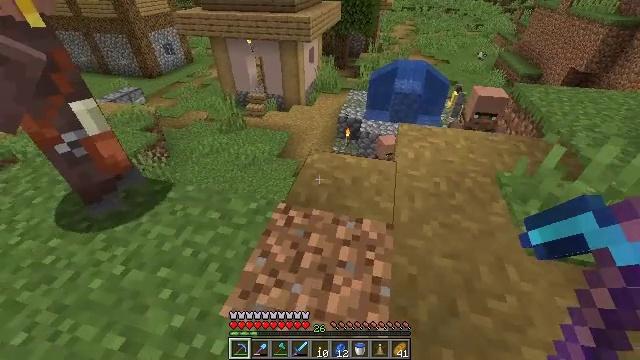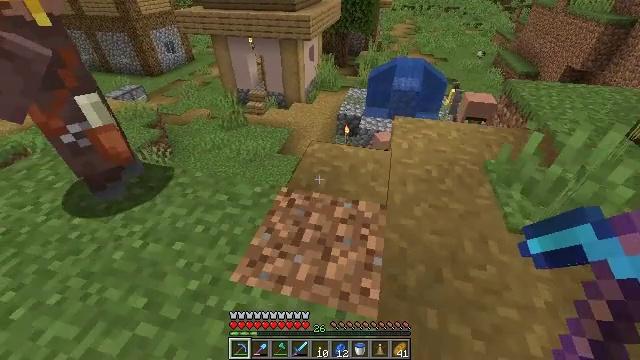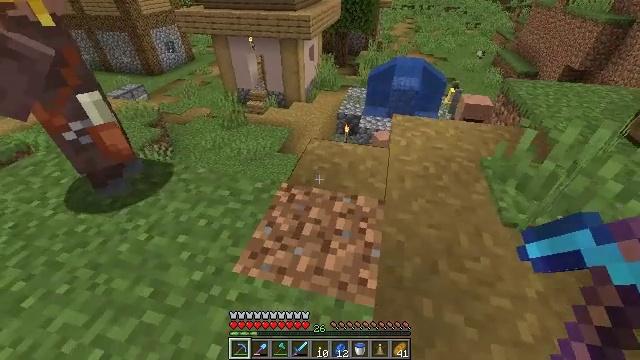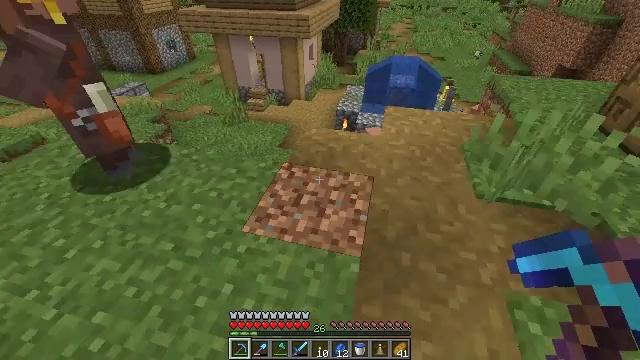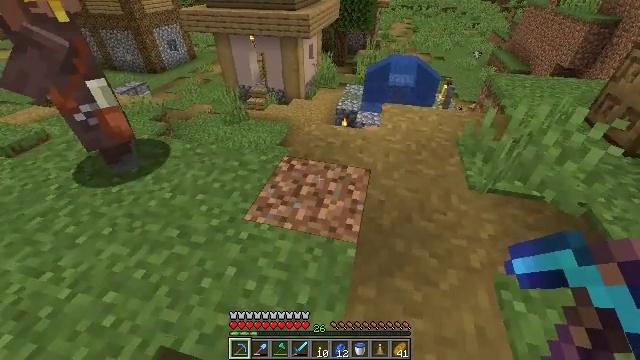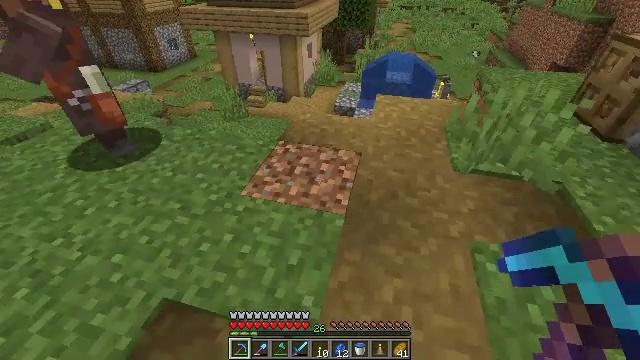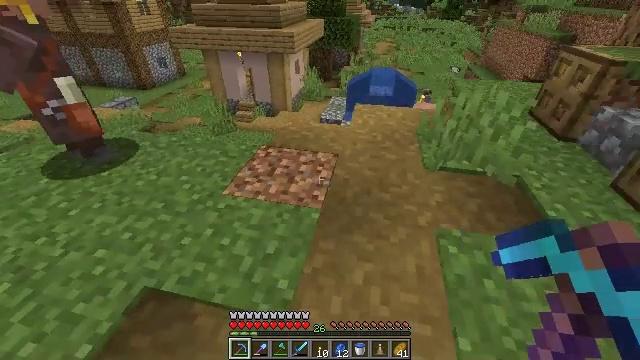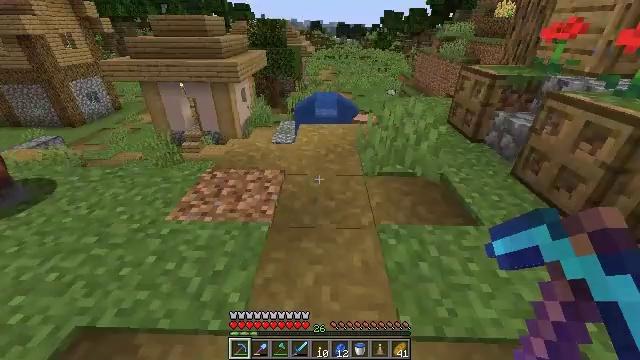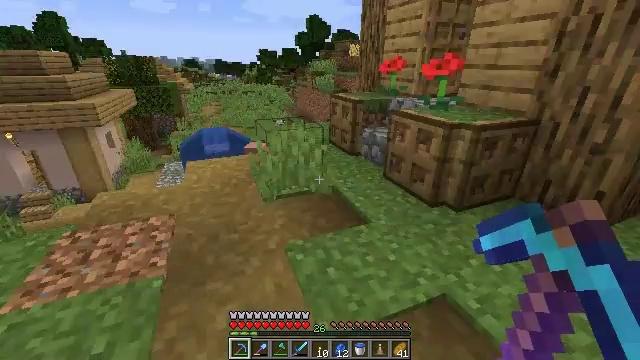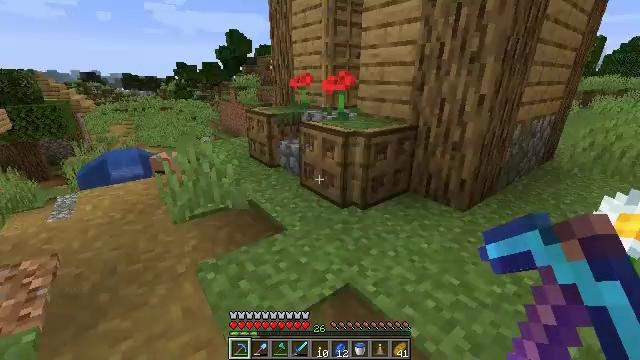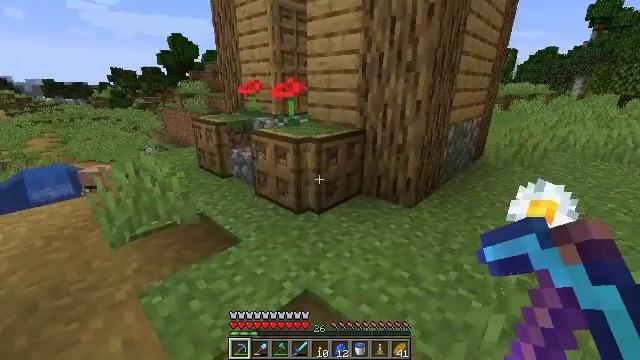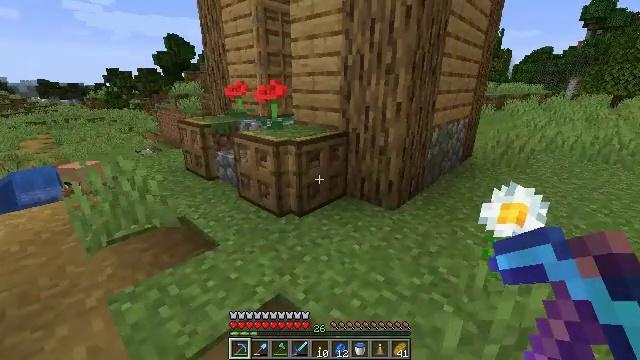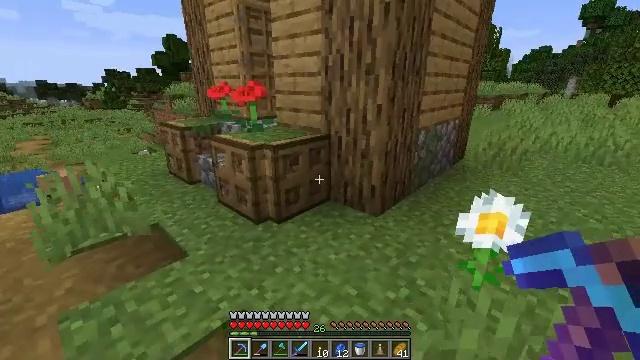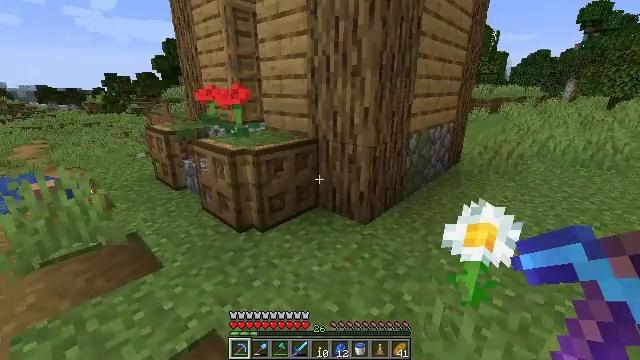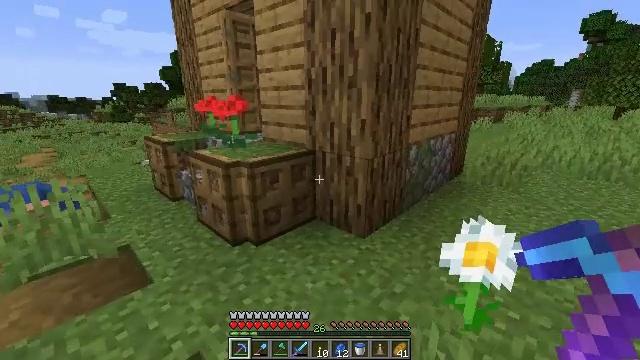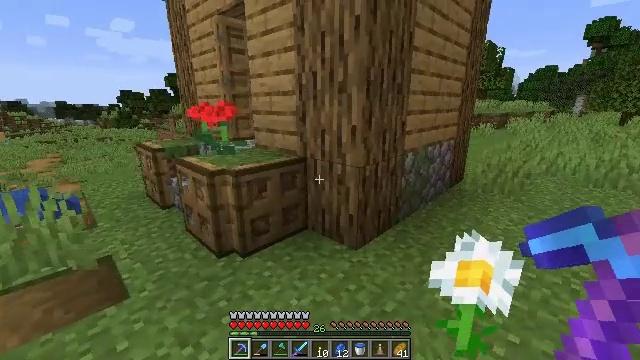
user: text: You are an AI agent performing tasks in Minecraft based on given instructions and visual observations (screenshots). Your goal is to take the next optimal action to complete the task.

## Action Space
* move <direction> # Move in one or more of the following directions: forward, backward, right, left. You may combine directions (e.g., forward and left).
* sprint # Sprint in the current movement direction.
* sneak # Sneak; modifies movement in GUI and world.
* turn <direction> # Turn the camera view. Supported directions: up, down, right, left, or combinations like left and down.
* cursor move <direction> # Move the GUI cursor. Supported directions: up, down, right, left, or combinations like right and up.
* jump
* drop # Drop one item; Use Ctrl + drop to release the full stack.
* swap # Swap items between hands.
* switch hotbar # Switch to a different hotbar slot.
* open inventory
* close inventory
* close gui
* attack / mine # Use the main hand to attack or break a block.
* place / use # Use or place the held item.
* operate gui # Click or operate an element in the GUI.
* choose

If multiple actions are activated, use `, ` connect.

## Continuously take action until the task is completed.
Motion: motion action
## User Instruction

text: Break the blast furnace block.
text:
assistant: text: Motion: move back
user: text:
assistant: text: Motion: move back
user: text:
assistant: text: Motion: move back
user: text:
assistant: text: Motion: move back
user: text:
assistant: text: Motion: move back and move right
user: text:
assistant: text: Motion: move back and move right, turn right and up
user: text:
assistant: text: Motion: move back and move right, turn right and up
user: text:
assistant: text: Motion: move back and move right, turn right and up
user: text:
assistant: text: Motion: move right, turn right and up
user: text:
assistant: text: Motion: move right, turn right and up
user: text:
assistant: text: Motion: move forward and move right
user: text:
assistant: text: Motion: move forward and move right
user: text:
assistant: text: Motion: move forward and move right
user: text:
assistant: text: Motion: move forward and move right, turn up
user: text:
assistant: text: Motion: move forward and move right, turn up
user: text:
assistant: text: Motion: move forward and move right
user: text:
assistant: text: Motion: move forward and move right
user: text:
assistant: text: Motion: move forward and move right
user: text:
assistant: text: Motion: move forward and move right
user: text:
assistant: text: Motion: move forward and move right
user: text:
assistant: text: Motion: move forward and move right
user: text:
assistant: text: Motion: move forward and move right
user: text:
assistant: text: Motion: move forward and move right, turn left
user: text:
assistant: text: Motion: move forward and move right, turn left
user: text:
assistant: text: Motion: move forward and move right, turn left
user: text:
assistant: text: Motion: move forward and move right, turn left
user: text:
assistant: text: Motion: move forward and move right
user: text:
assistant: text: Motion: move forward and move right, turn left
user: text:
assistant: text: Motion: move forward and move right, turn left
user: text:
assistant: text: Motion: move forward and move left, turn left